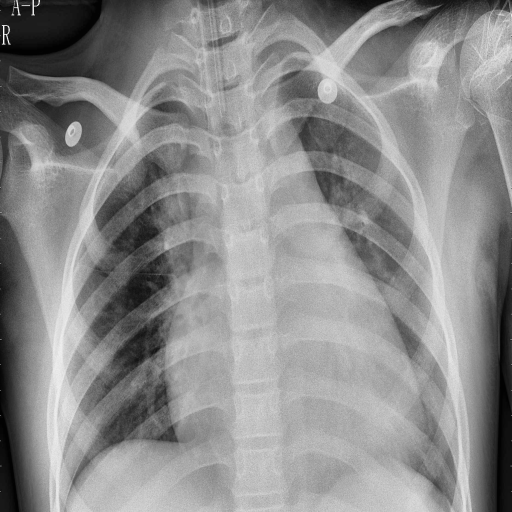
Finding: PNEUMONIA